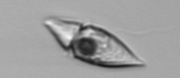
Label: Amphidinium